Question: I want to draw arrows in a log-log plot that have different lengths but should have a similar-looking head. The head width is indeed the same, but the length of the head seems to scale with the arrow length. How can I get the short-looking head of the right-pointing arrow to look like the other head?
'''
from matplotlib.pyplot import gca,show
ax = gca()
ax.set_xlim(1e-4,1e4)
ax.set_xscale('log')
ax.set_ylim(1e-4,1e4)
ax.set_yscale('log')
opt = dict(color='r',width=5)
a1 = gca().annotate('',xy=(1e-1,1e-3),xycoords='data',xytext =(1e-1,1e1),textcoords = 'data',arrowprops=opt)
a2 = gca().annotate('',xy=(1e2,1e-3), xycoords='data',xytext =(1e1,1e-3),textcoords = 'data',arrowprops=opt)
show()
'''

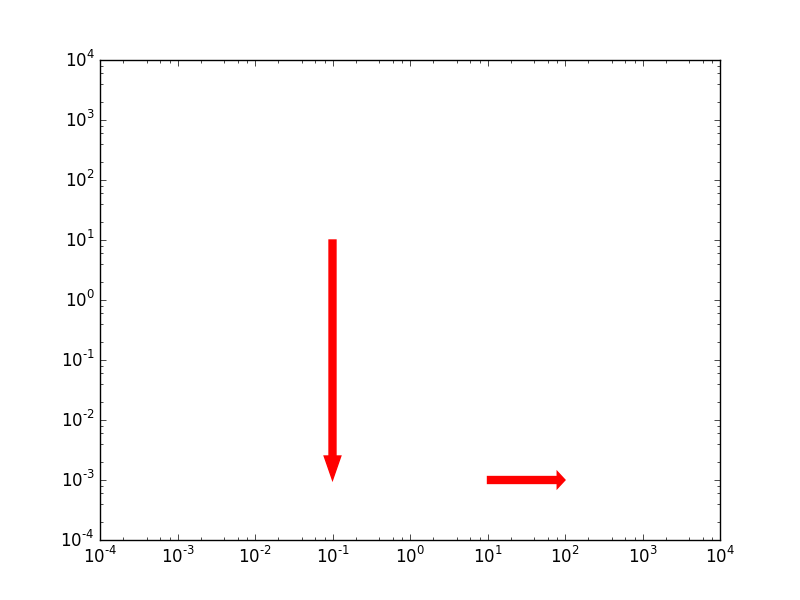
Answer: You can adjust the head and connection style in the 'arrowprops' like this (for the full set of options <URL>:
'''
opt = dict(color='r',
arrowstyle = 'simple,head_width=.75,head_length=.75',
connectionstyle = 'arc3,rad=0')
'''
Then to adjust the width of your arrow use the 'size' paramater in 'annotate':
'''
a1 = gca().annotate('',xy=(1e-1,1e-3),xycoords='data',xytext =(1e-1,1e1),textcoords = 'data',arrowprops=opt,size=20)
a2 = gca().annotate('',xy=(1e2,1e-3), xycoords='data',xytext =(1e1,1e-3),textcoords = 'data',arrowprops=opt,size=20)
show()
'''